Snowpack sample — Loveland Pass, Silver Plume, Colorado, USA (12/14/25, 10:50 AM MST)
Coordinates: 39.664, -105.882
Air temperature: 36 °F
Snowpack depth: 67 cm
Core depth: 10 cm
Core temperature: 50 °F
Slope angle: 6°, slope face: 326°
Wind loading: low
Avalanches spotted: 0
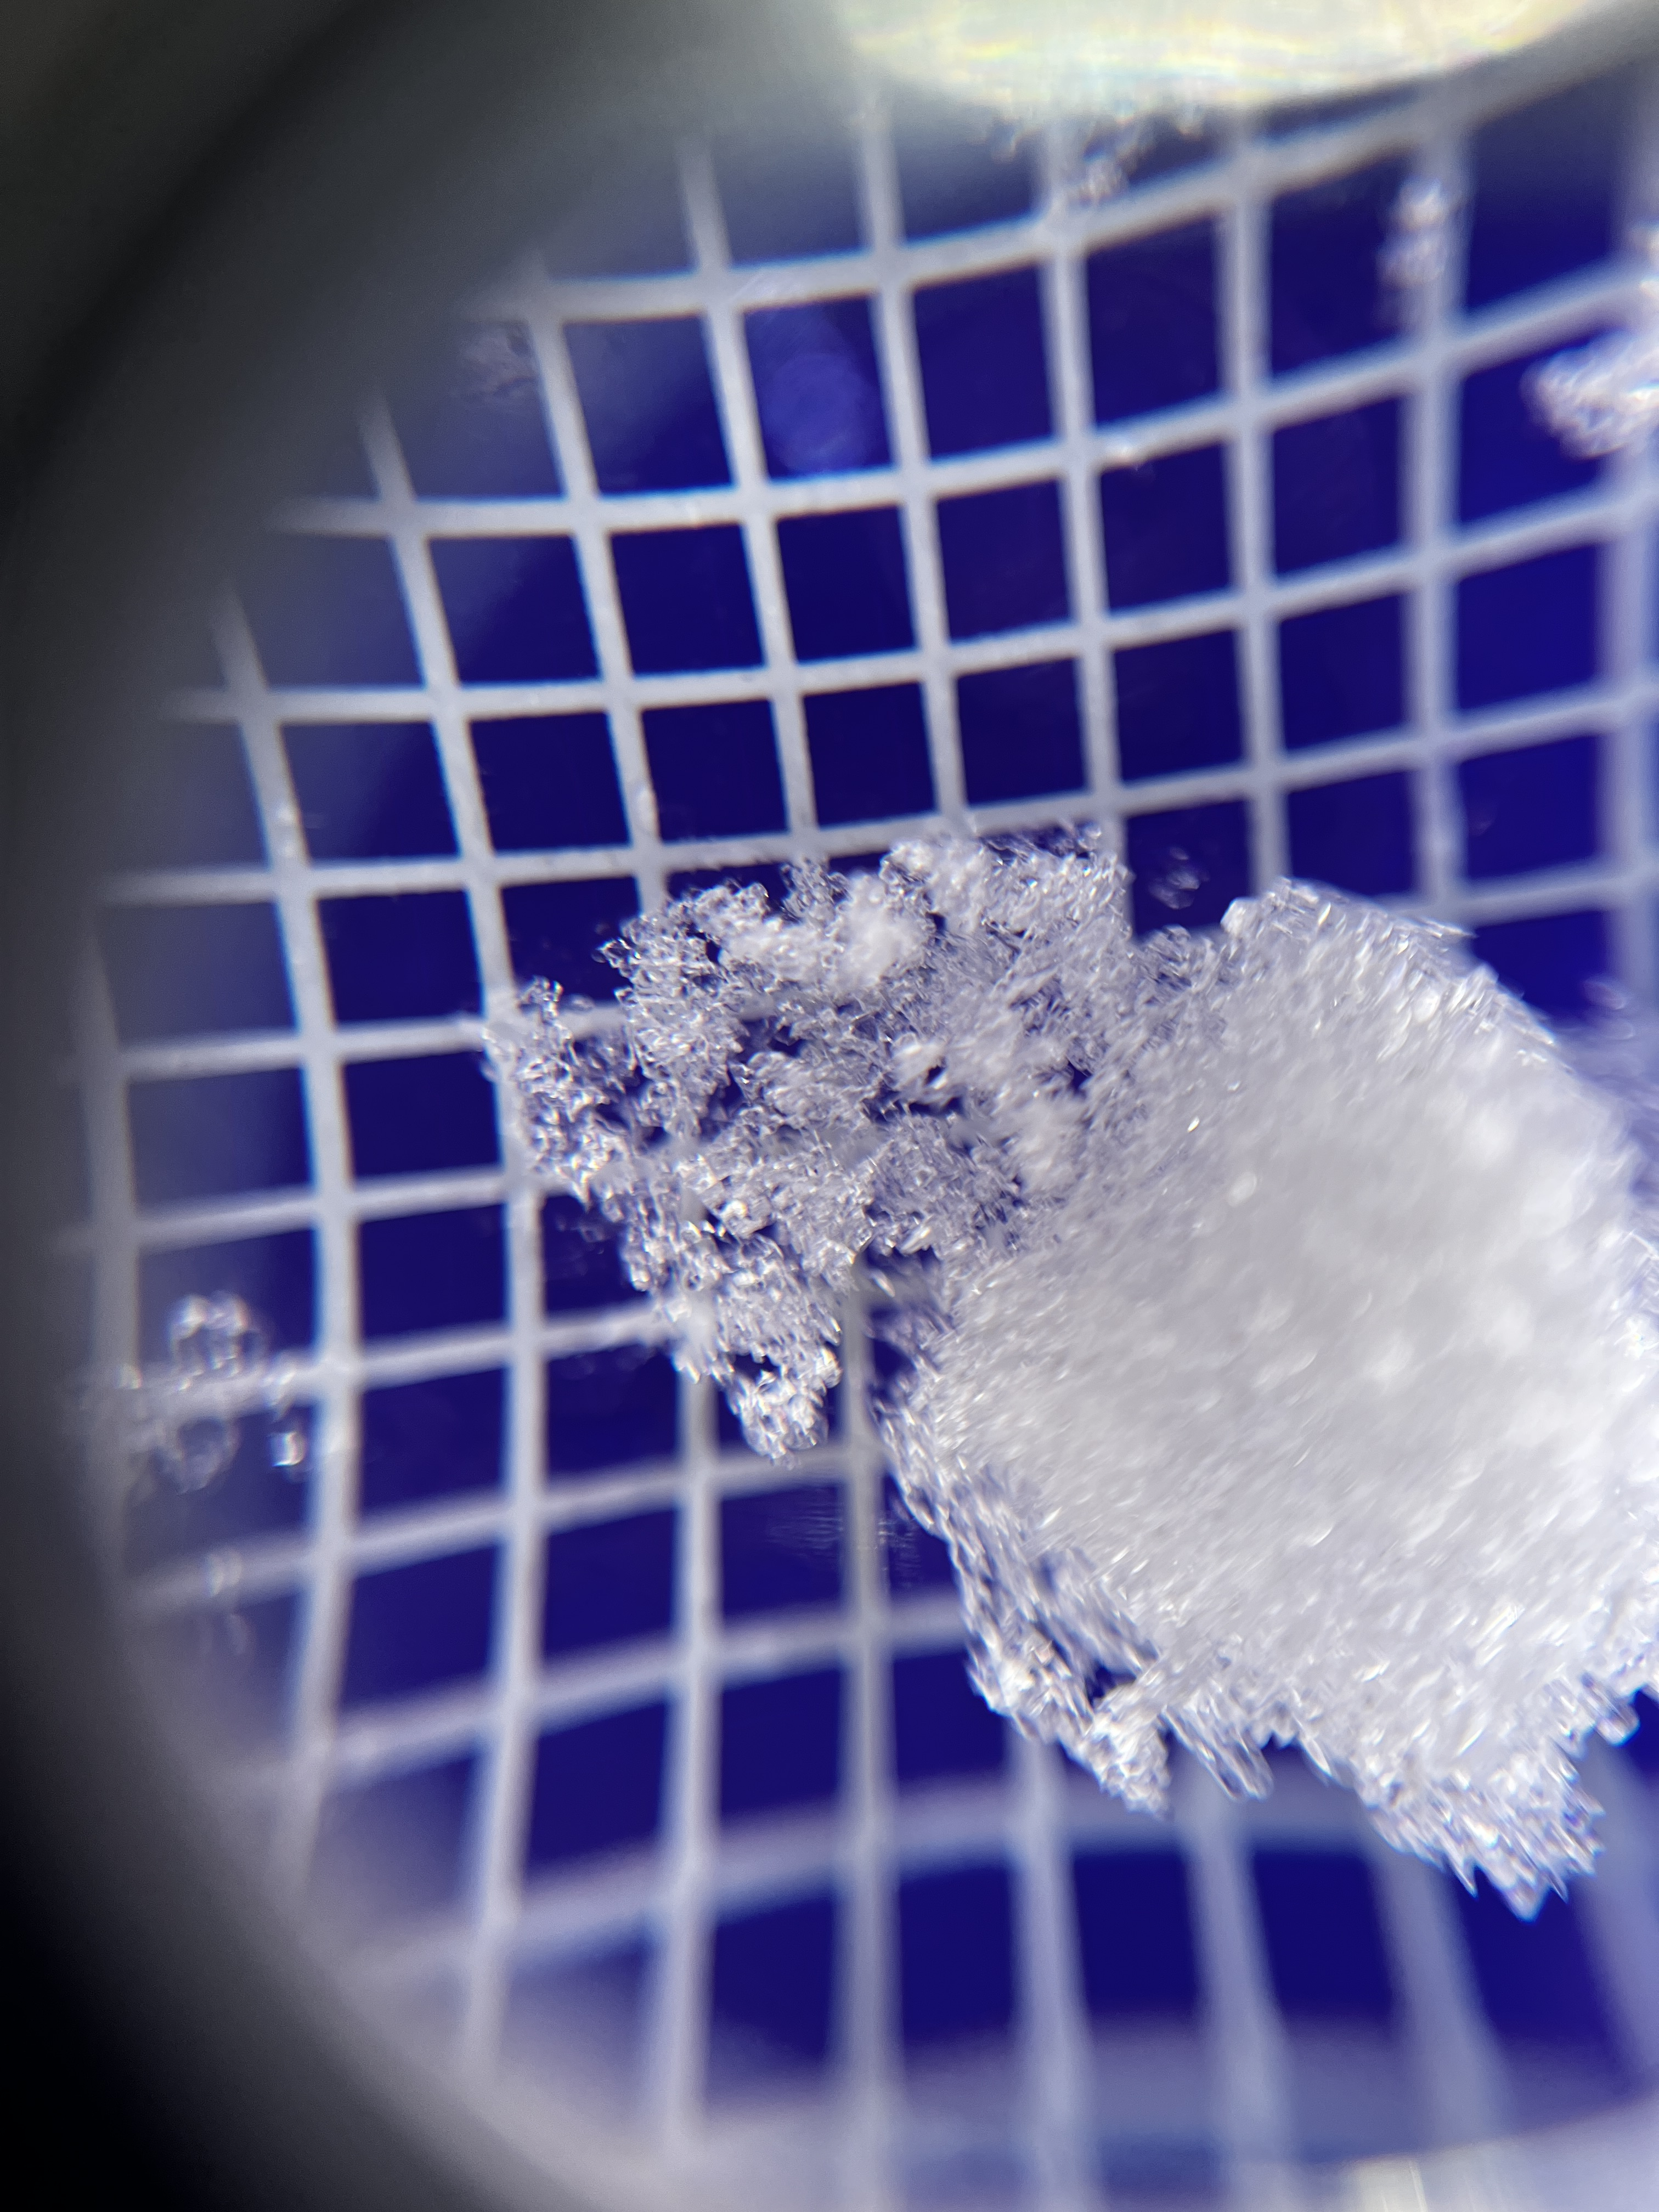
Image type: magnified_profile
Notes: No avalanches spotted, very late start to the season with minimal snowpack